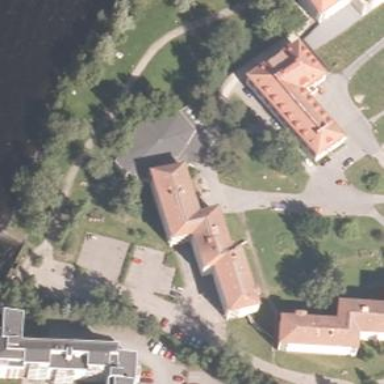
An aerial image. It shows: Nursing home building.